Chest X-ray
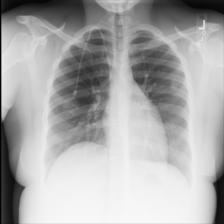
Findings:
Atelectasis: negative
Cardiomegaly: negative
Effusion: negative
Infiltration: negative
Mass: negative
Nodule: negative
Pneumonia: negative
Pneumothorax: negative
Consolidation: negative
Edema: negative
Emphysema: negative
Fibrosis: negative
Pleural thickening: negative
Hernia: negative